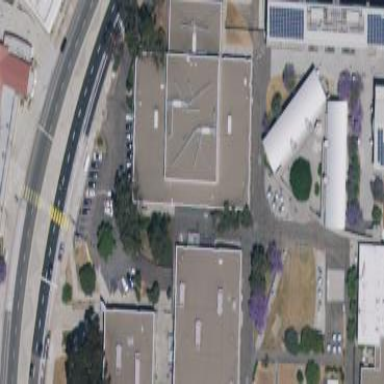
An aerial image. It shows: Educational building.